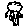
Label: tree